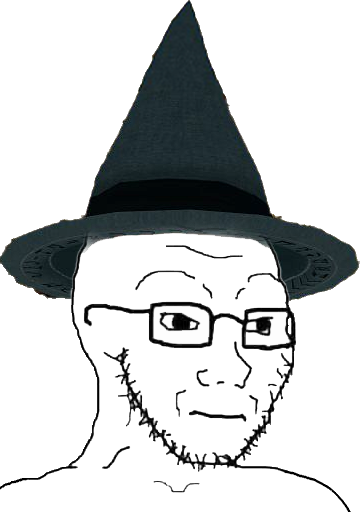
Label: 5_Soyjak